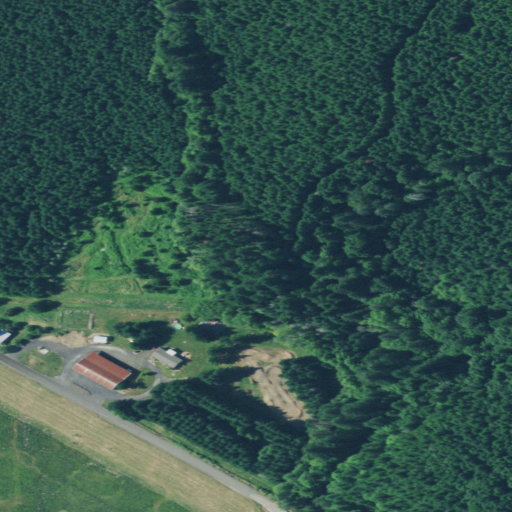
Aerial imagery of valley in Oregon named Tolke Canyon containing evergreen forest, mixed forest, pasture, low intensity development, open development, deciduous forest, medium intensity development, and high intensity development